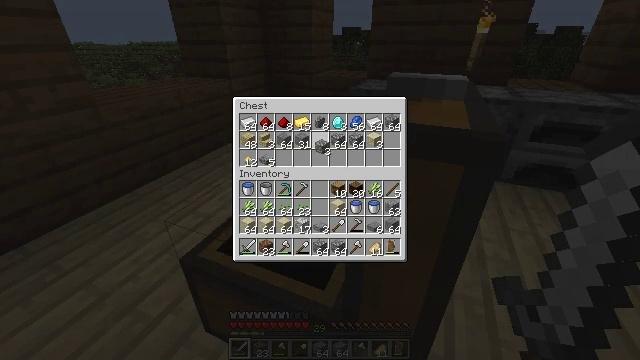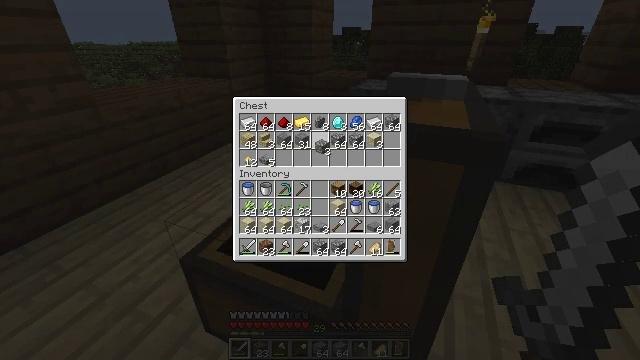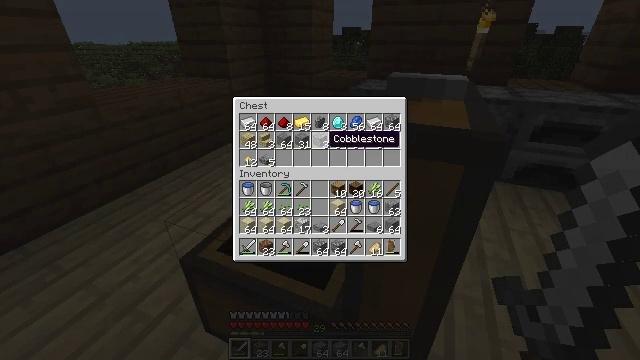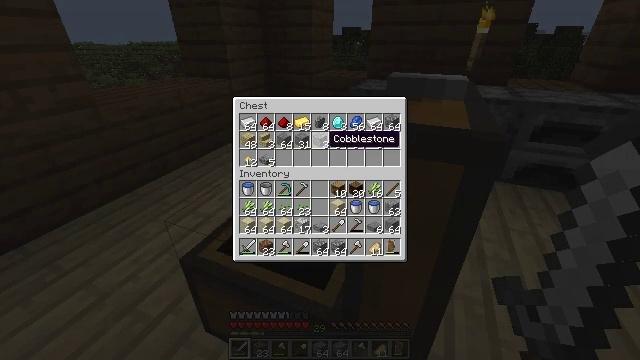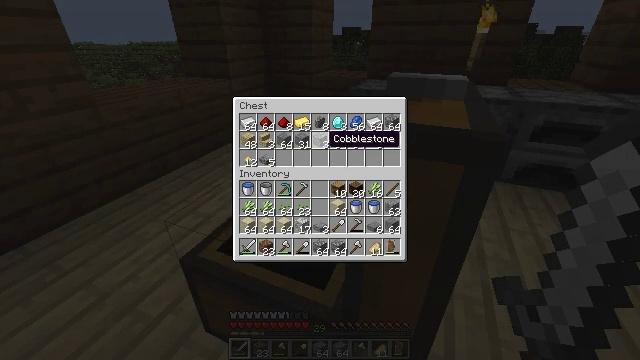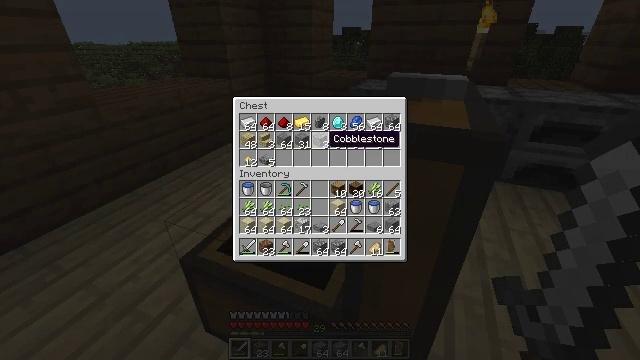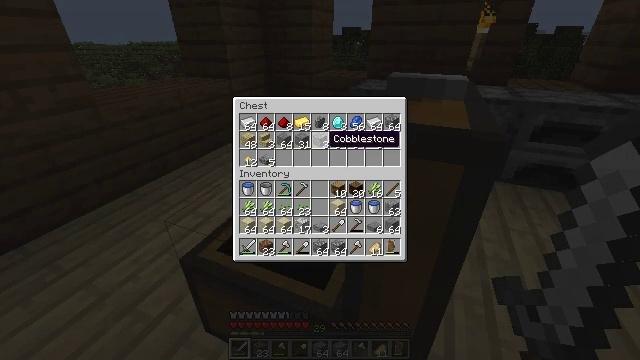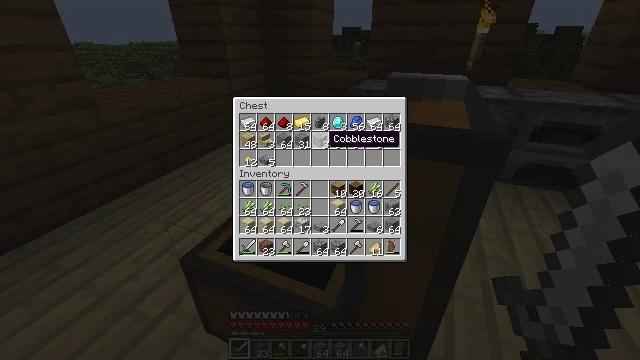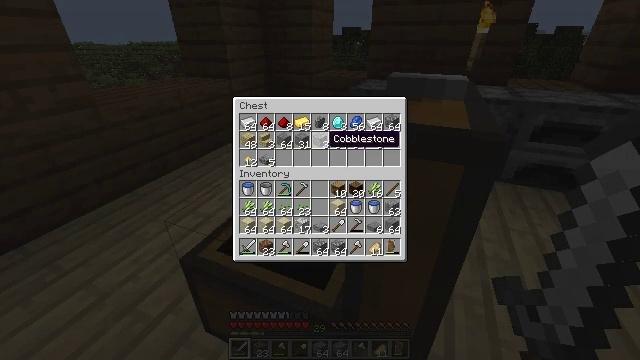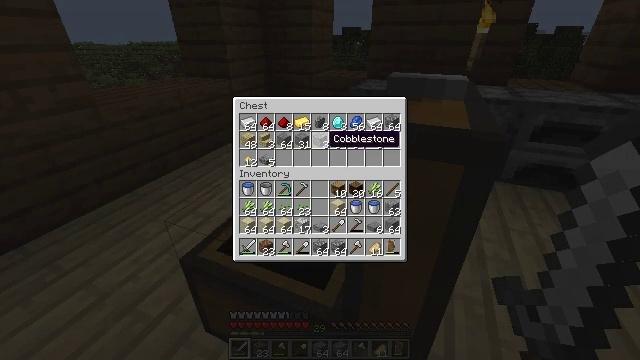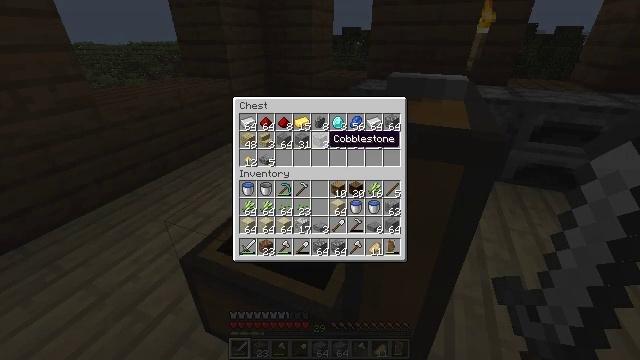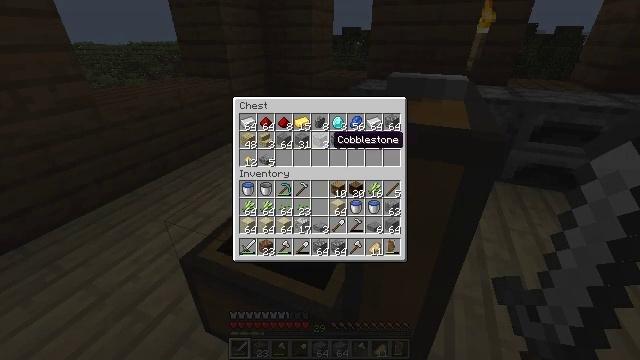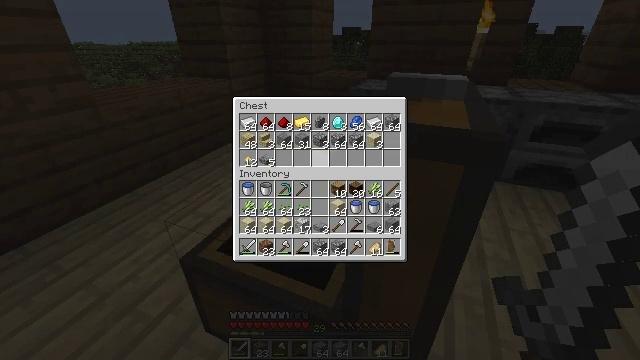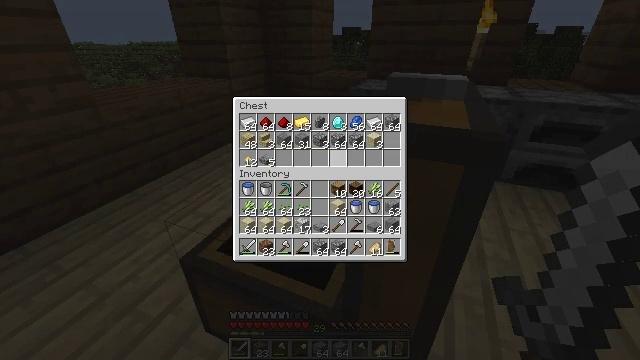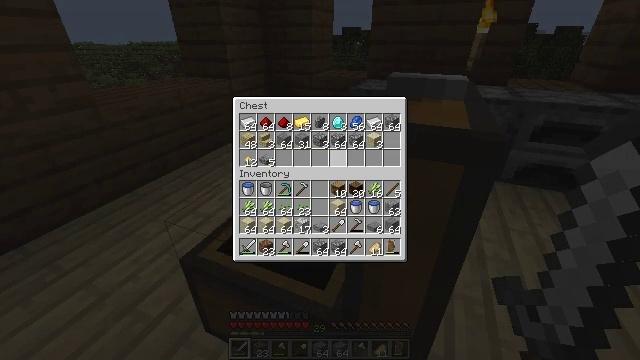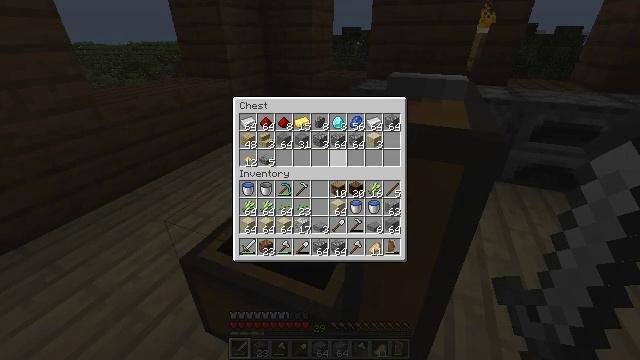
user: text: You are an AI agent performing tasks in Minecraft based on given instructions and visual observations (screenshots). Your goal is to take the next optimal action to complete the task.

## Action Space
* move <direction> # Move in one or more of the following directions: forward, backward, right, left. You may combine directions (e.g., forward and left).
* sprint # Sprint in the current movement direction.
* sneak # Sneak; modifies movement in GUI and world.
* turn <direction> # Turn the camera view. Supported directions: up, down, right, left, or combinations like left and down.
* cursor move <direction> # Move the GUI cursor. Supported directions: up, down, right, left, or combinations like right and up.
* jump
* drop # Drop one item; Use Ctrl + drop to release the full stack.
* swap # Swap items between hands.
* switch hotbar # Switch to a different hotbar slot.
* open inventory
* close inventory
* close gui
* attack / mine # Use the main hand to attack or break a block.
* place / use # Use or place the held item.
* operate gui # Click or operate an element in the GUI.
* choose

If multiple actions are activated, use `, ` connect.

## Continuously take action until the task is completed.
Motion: motion action
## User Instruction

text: Use birch planks to make a birch trapdoor at the crafting table.
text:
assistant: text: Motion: attack / mine
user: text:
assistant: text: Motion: no_op
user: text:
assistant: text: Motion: no_op
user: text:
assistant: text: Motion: no_op
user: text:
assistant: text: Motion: no_op
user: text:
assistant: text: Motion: no_op
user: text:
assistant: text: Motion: no_op
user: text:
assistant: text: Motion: no_op
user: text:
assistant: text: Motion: no_op
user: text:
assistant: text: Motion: no_op
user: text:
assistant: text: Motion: no_op
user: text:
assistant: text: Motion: no_op
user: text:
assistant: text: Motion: no_op
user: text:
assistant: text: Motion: no_op
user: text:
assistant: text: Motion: no_op
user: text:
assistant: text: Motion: no_op
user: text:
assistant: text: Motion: no_op
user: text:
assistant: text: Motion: no_op
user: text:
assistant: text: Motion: no_op
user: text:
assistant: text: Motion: no_op
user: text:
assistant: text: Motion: no_op
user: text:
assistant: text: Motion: no_op
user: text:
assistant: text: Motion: no_op
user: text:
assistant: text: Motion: no_op
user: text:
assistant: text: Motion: no_op
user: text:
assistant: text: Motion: no_op
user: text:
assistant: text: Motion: no_op
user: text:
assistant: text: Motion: no_op
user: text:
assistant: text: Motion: no_op
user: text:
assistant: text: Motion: no_op